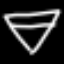
Label: diamond